Interaction volume radius: 5 \u00c5
Interaction volume height: 10 \u00c5
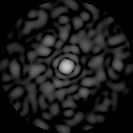
Disorder parameter: 0.8812